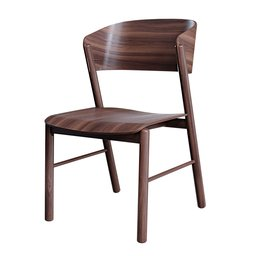
Label: furniture